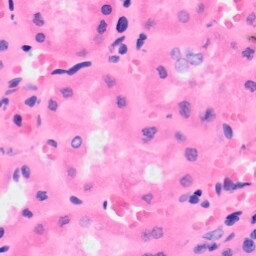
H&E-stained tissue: Kidney